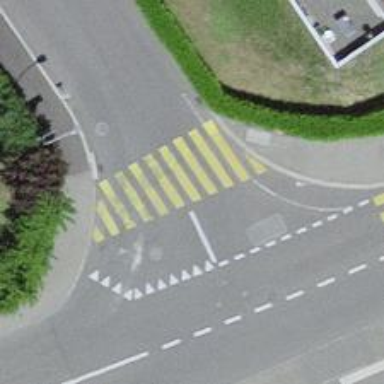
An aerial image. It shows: Uncontrolled zebra crossing.